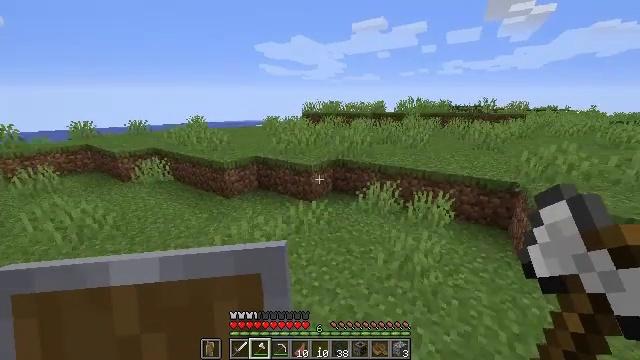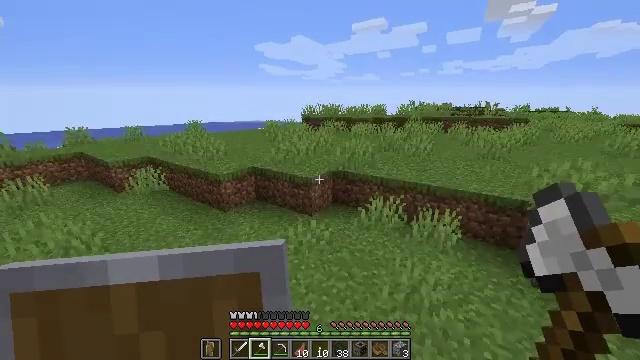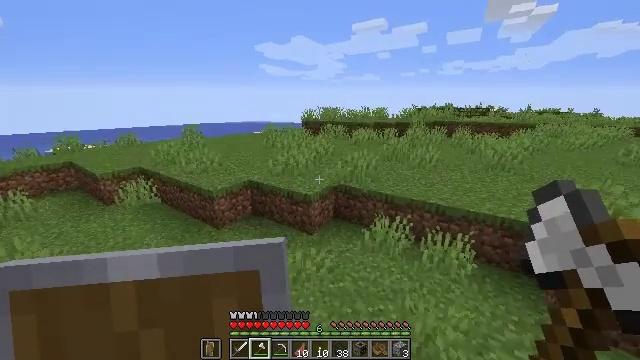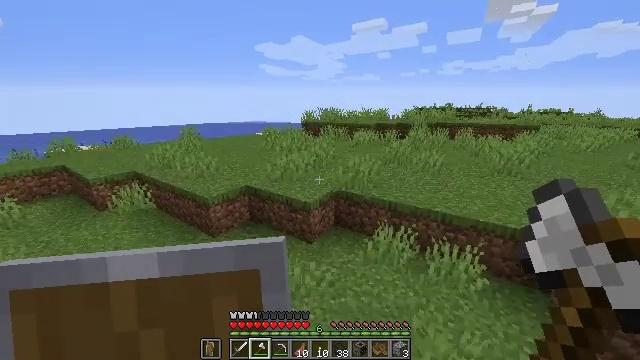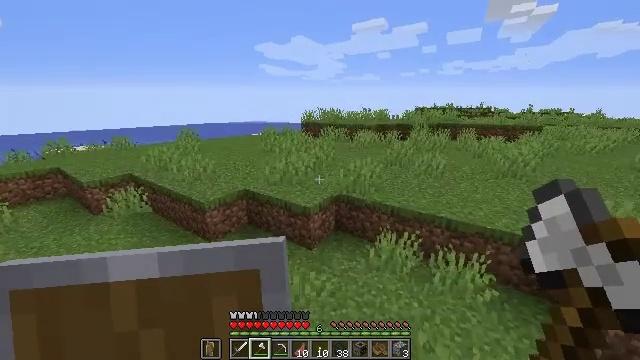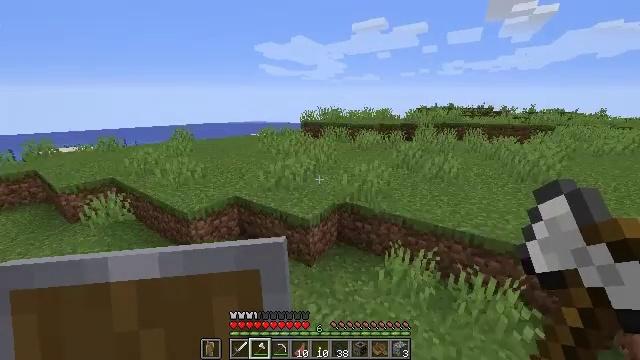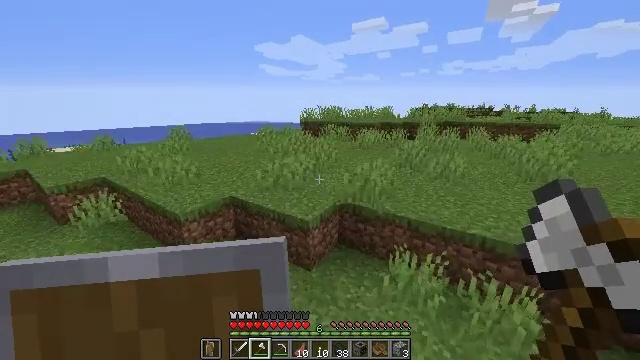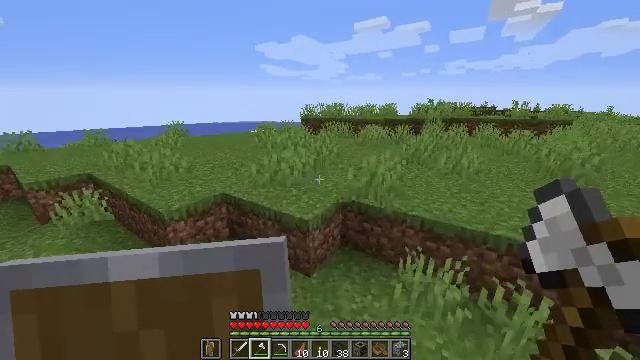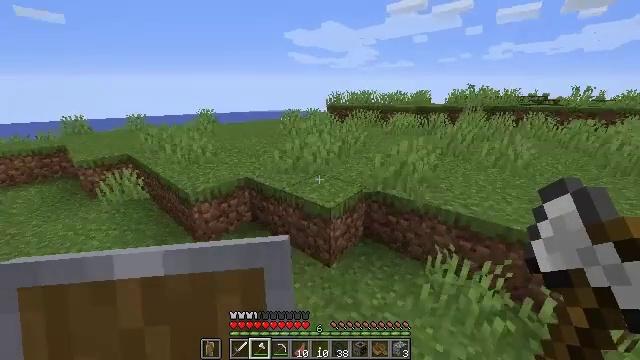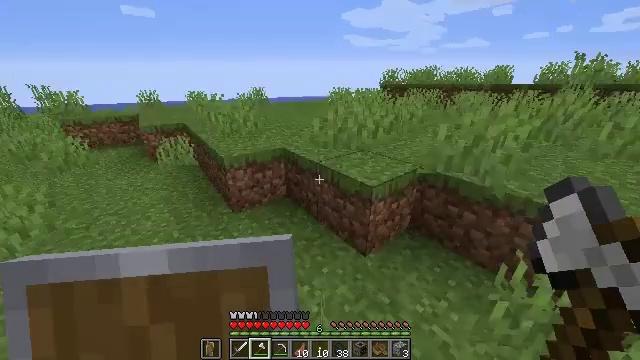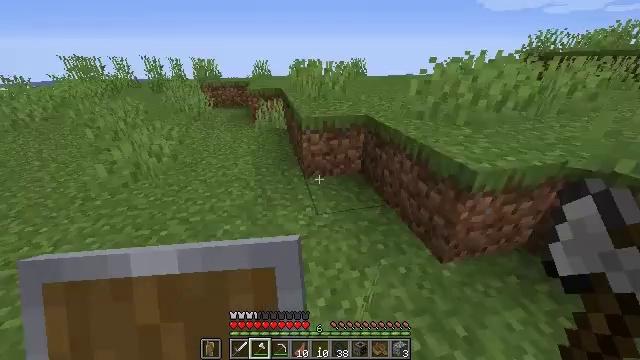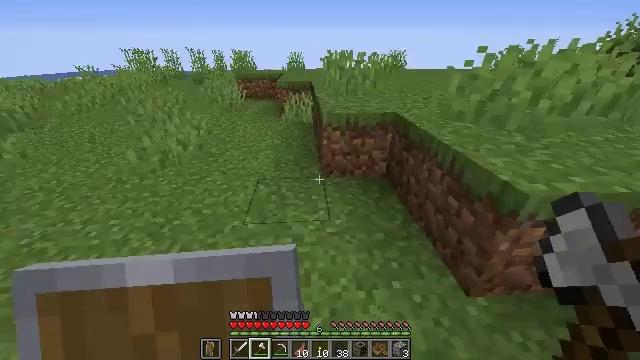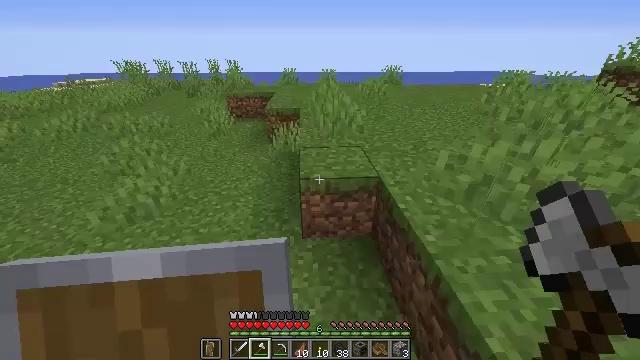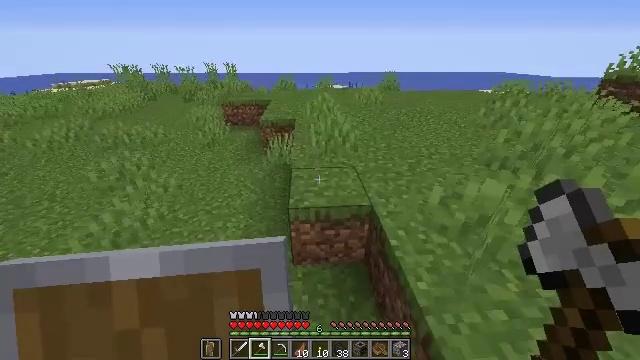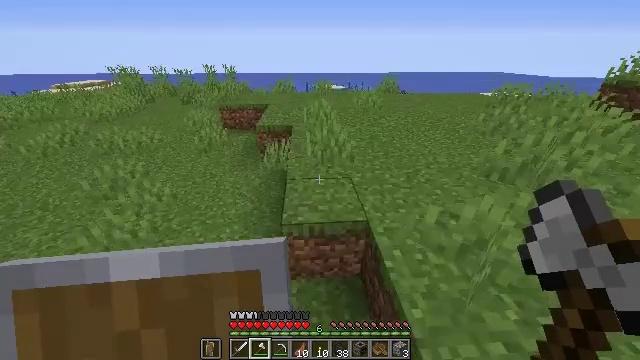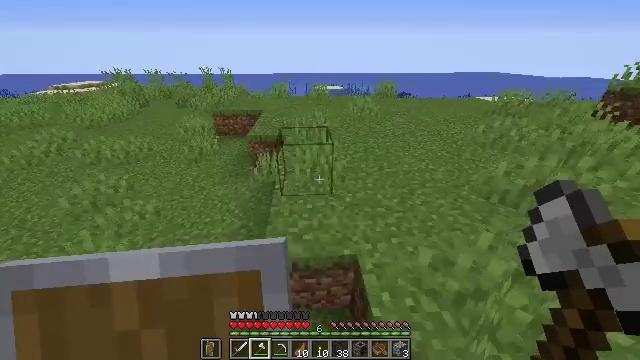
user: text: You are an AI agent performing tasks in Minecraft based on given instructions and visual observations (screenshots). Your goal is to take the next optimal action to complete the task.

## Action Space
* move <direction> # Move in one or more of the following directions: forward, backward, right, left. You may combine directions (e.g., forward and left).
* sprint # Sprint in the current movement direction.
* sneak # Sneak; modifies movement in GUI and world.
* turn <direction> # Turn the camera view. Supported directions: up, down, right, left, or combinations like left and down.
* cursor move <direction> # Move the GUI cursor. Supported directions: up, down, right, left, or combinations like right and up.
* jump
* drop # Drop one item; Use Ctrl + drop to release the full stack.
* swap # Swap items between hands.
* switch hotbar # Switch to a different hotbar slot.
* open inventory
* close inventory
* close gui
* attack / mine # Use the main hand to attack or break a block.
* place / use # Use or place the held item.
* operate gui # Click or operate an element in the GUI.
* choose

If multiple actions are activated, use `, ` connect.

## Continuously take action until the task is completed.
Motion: motion action
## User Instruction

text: Cut down the sugar cane stalks.
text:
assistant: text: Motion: move forward, jump
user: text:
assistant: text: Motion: move forward
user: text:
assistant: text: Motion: move forward
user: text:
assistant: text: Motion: move forward
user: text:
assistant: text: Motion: move forward
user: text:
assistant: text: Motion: move forward, jump
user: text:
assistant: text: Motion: move forward, jump
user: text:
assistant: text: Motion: move forward, turn left and down, jump
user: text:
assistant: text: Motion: move forward, turn left and down, jump
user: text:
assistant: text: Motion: move forward, turn left and down, jump
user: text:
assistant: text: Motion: move forward, turn left and down, jump
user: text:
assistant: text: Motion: move forward and move right, jump
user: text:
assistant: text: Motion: move forward and move right, jump
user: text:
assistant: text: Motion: move forward and move right, jump
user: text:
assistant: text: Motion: move forward and move right, jump
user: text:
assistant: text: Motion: move forward and move right, jump
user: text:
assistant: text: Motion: move forward and move right, jump
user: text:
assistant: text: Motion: move forward and move right, jump
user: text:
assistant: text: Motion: move forward and move right
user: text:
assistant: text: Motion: move right
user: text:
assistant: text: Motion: move right, turn left
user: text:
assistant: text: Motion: move right, turn left
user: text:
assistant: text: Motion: move right, turn left
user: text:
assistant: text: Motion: move right, turn left
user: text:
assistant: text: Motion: move right, turn left
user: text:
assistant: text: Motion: move right
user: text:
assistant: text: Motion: move right
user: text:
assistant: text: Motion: move right
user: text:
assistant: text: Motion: move right
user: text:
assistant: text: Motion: move right